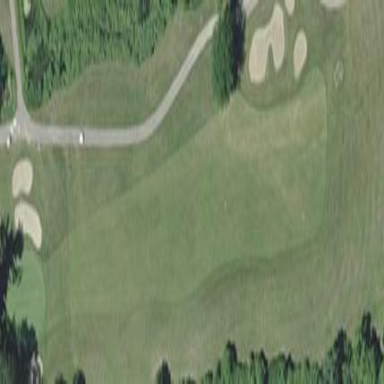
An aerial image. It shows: Golf fairway surrounded by grass.